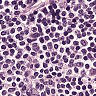
Metastatic tissue present: no